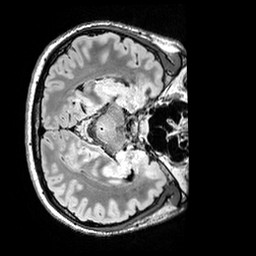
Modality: FLAIR
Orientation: axial
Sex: male
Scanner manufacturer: siemens
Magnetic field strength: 3 T
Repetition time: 5 s
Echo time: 0.395 s